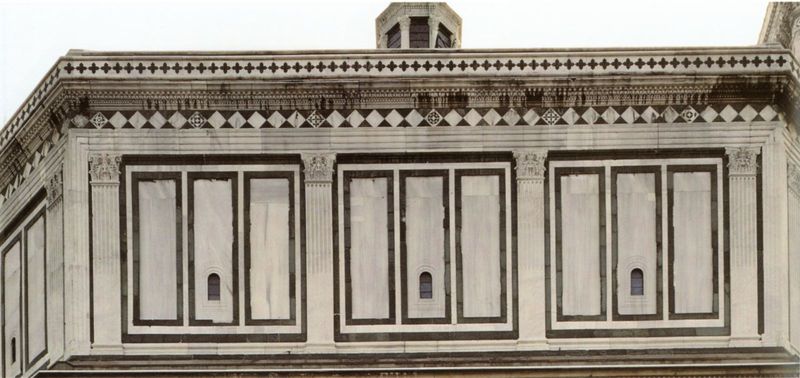
Titel: Baptisterium (Florenz)
Standort: Florenz, Baptisterium (EU - I - Toskana)
Schlagwörter: himmel, weiß, fenster, grau, schwarz, dach, gebäude, haus, muster, ornament, architektur, stein, kirche, turm, fassade, pilaster, gerade, verzierung, foto, moschee, rechteck, raute, sims, kassetten, zahnschnitt, architektonisch, mosche